Field crop: tomato
Growth stage: 1
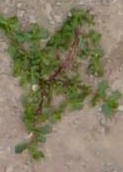
Species: portulaca